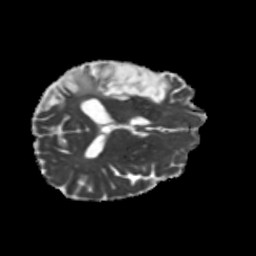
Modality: MD
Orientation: axial
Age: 56
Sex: male
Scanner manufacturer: siemens
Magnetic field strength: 3 T
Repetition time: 5.25 s
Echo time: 0.08 s